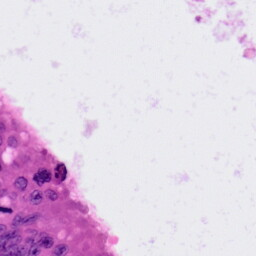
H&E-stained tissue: Colon